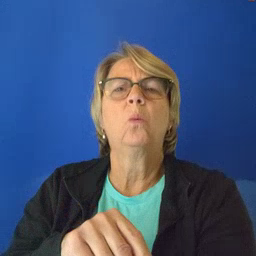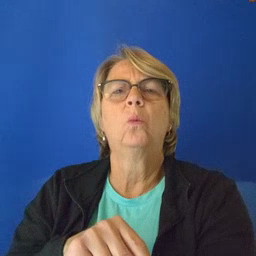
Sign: no